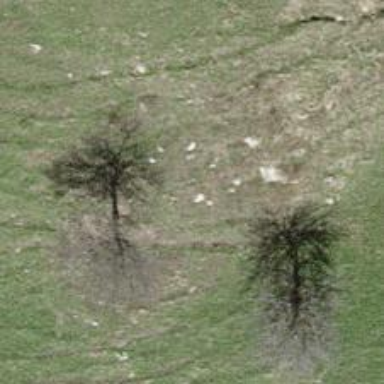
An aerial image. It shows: Single tag "natural: tree."